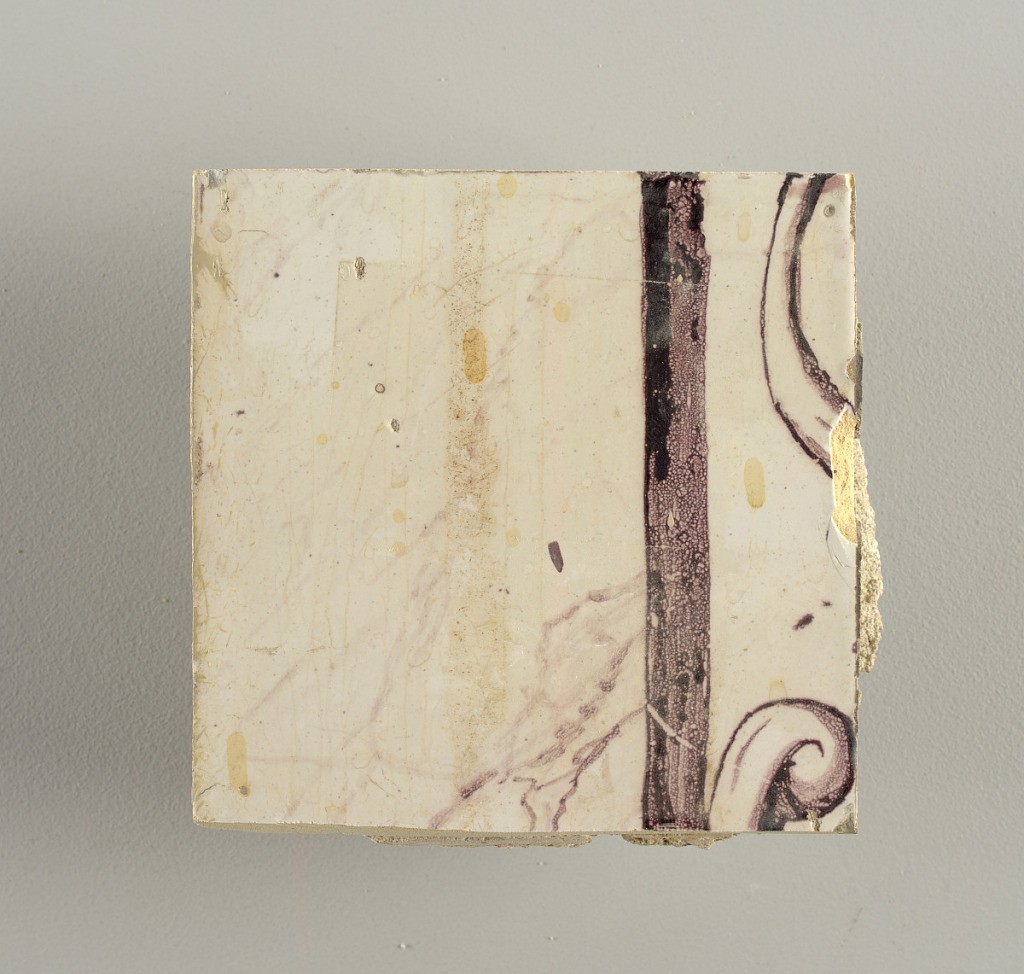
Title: Wall facing
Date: ca. 1725
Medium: tin-glazed earthenware, underglaze
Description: Running design for a frieze or a dado, composed of scrolls of foliage and strapwork, and four repeating motifs--a seated woman in a small upright oval medallion, a putto seated on a rocailled base, and strapwork in axial pattern.  The various panels, A to F, show various repeats of the same design, all being five tiles high and a varying number of tiles wide.